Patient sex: M
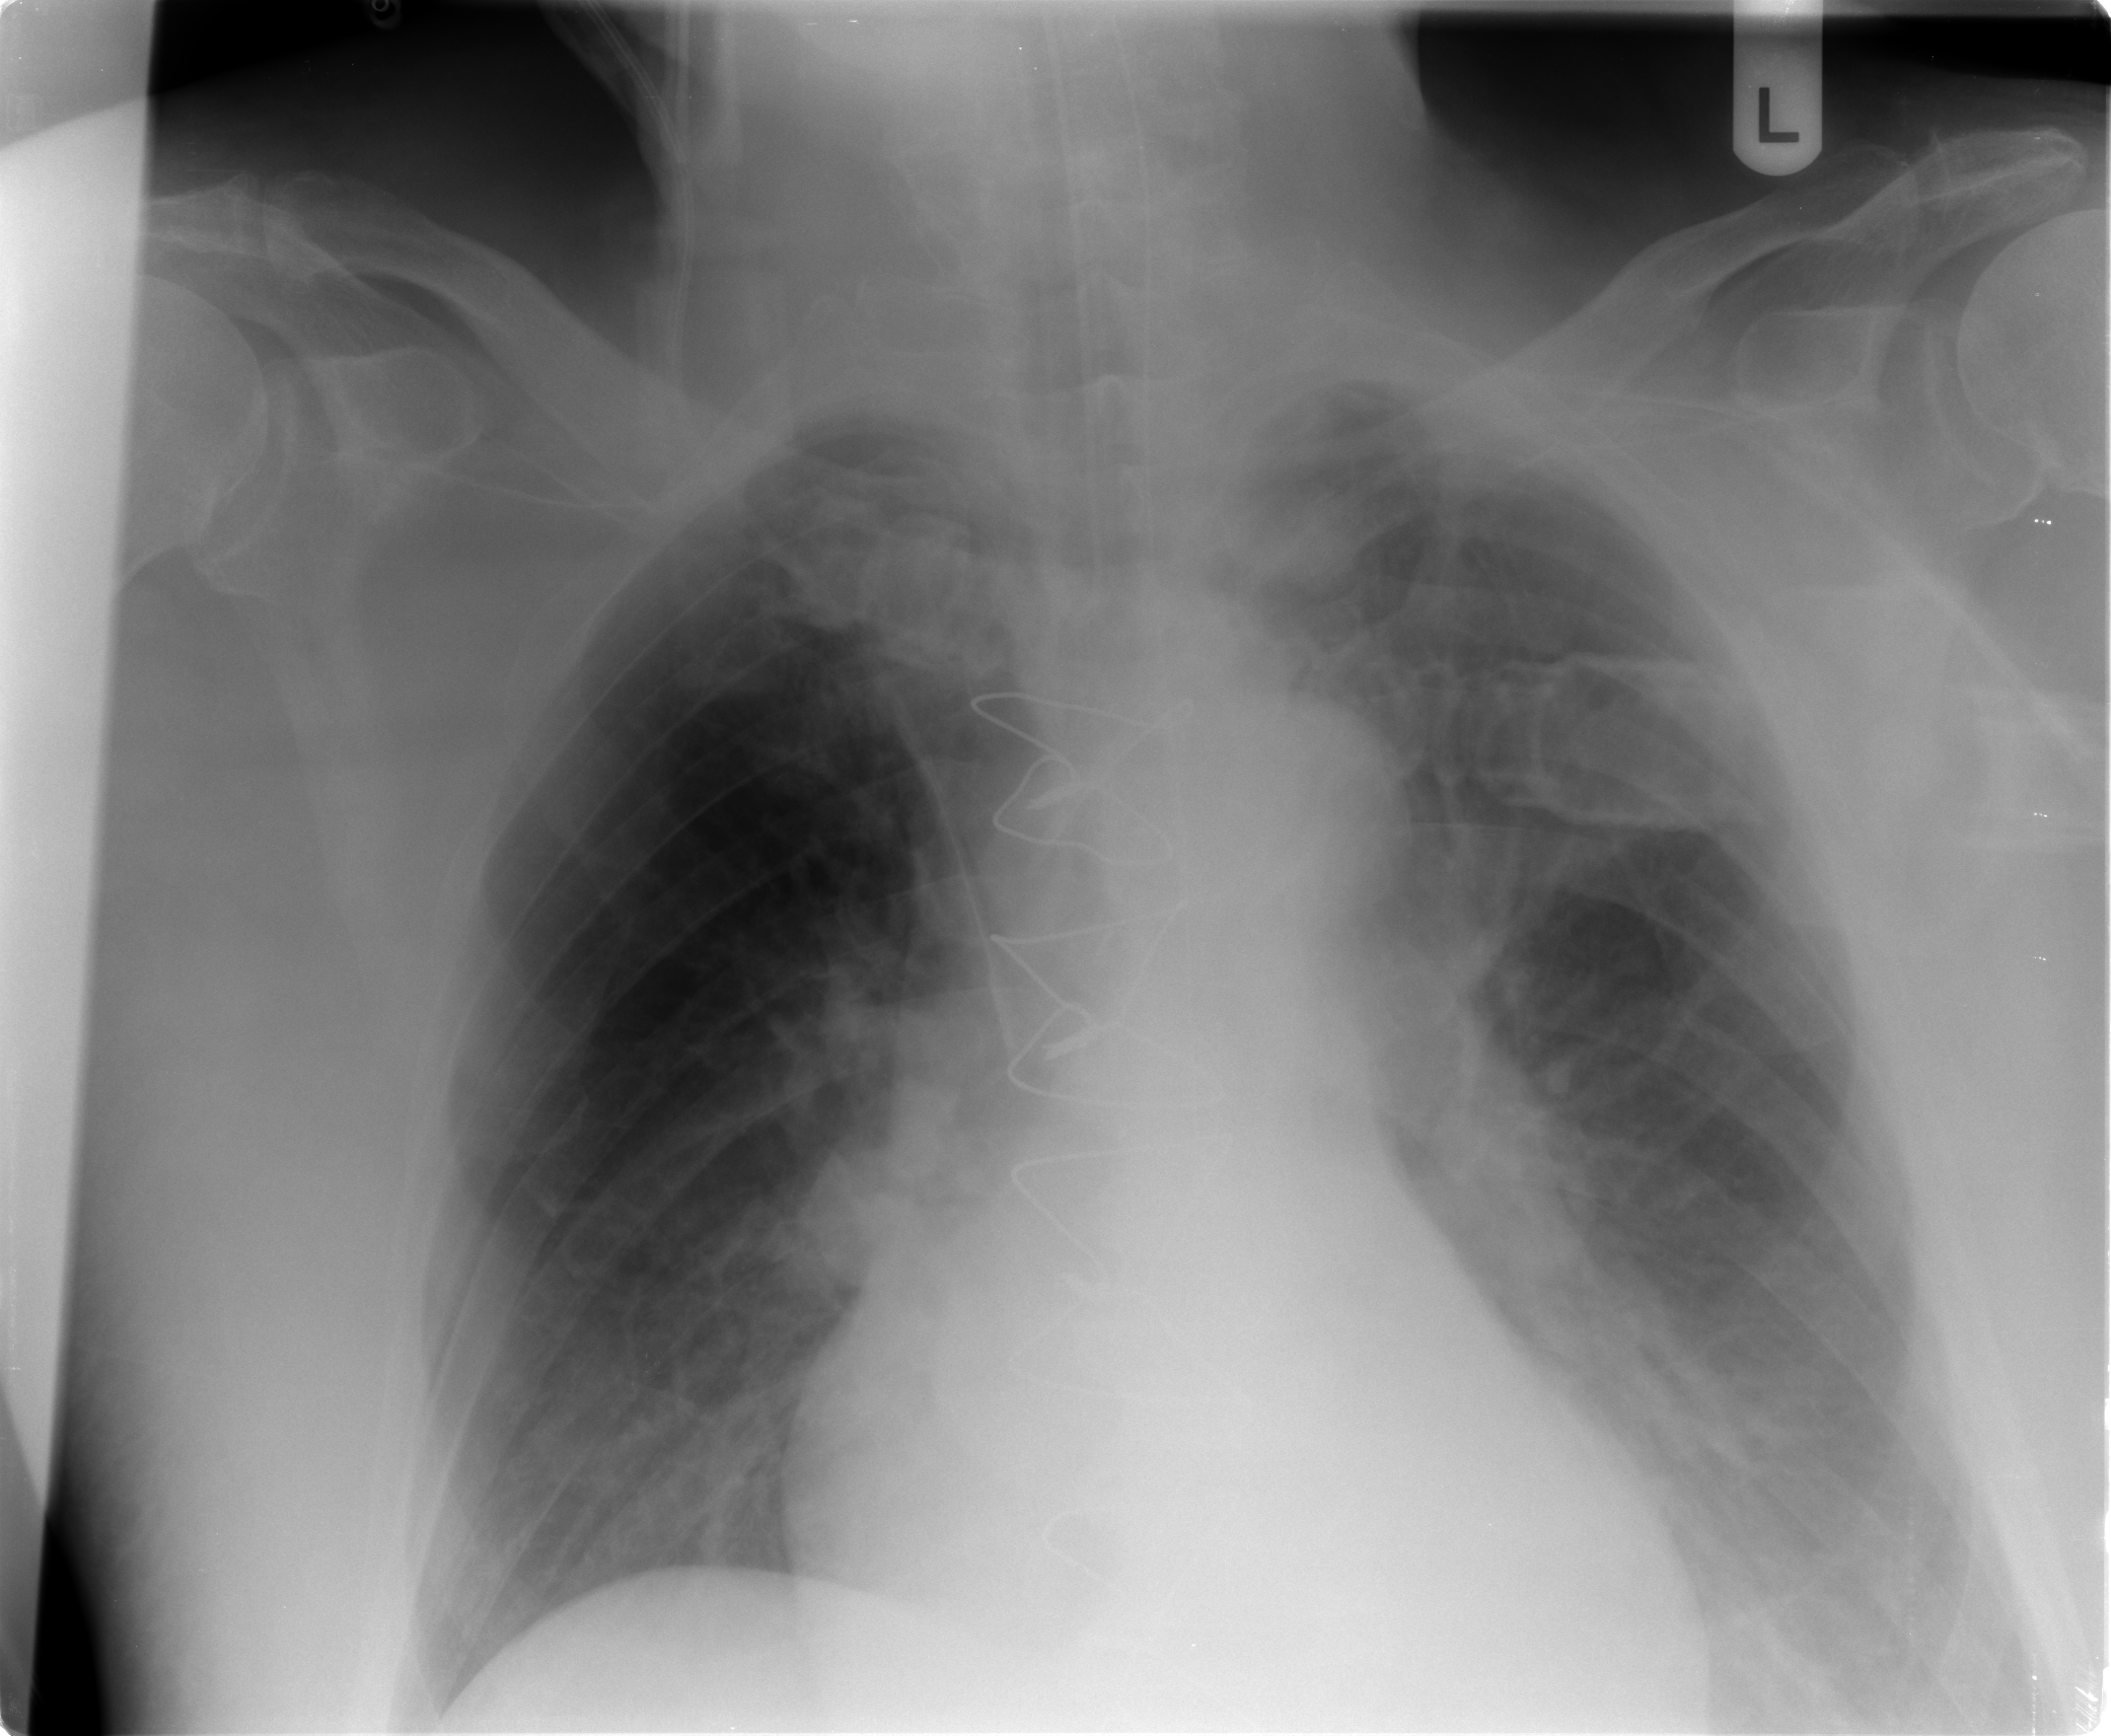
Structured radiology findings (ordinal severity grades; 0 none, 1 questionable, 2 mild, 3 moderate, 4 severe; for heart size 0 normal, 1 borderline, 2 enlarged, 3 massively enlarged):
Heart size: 2
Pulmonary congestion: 1
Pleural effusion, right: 0
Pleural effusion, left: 0
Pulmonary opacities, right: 0
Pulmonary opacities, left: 0
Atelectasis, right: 1
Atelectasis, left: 2